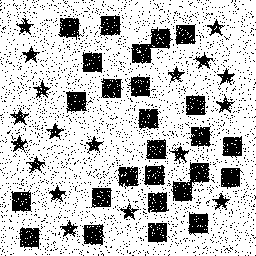
Squares: 26
Triangles: 0
Stars: 18
Total shapes: 44